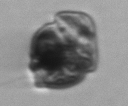
Label: Proterythropsis